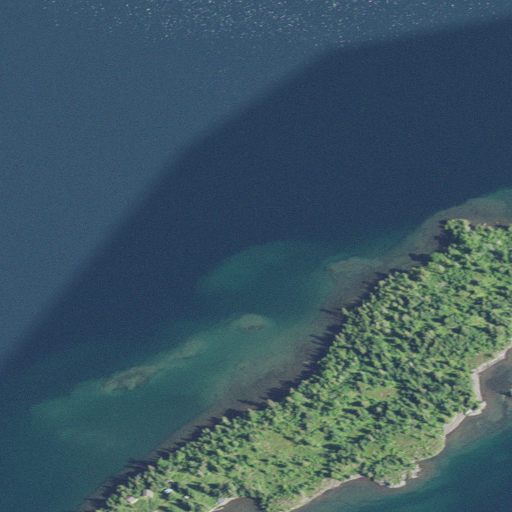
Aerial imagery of island in Michigan named Davidson Island containing open water, grassland, and mixed forest